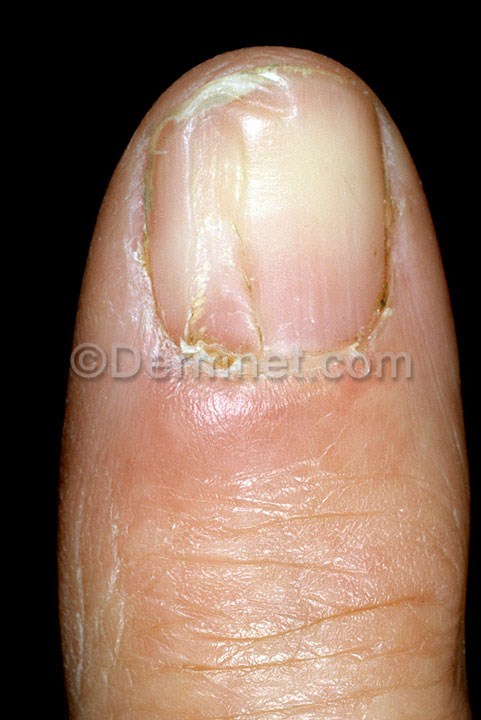
Disease: Nail Fungus and other Nail Disease